Here is the envelope spectrum of one vibration snapshot from a rolling-element bearing, with each characteristic fault-frequency family marked on the frequency axis. Determine the bearing's health state. Answer with exactly one of: normal, inner_race, outer_race, ball.
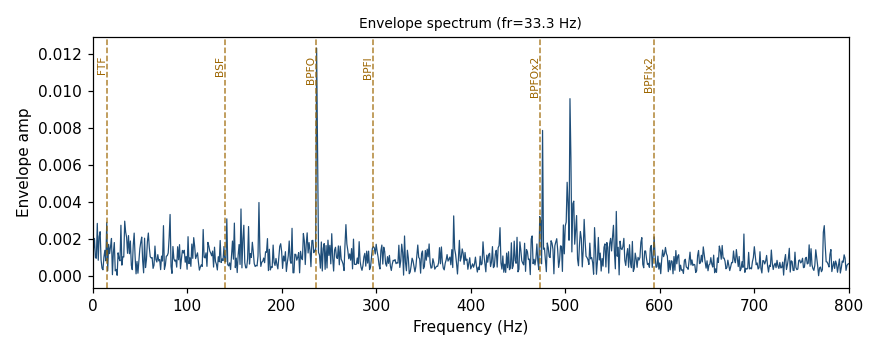
Answer: normal